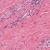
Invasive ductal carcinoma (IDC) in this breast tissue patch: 0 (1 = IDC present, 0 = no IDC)